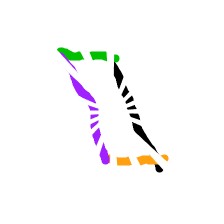
Shape: parallelogram